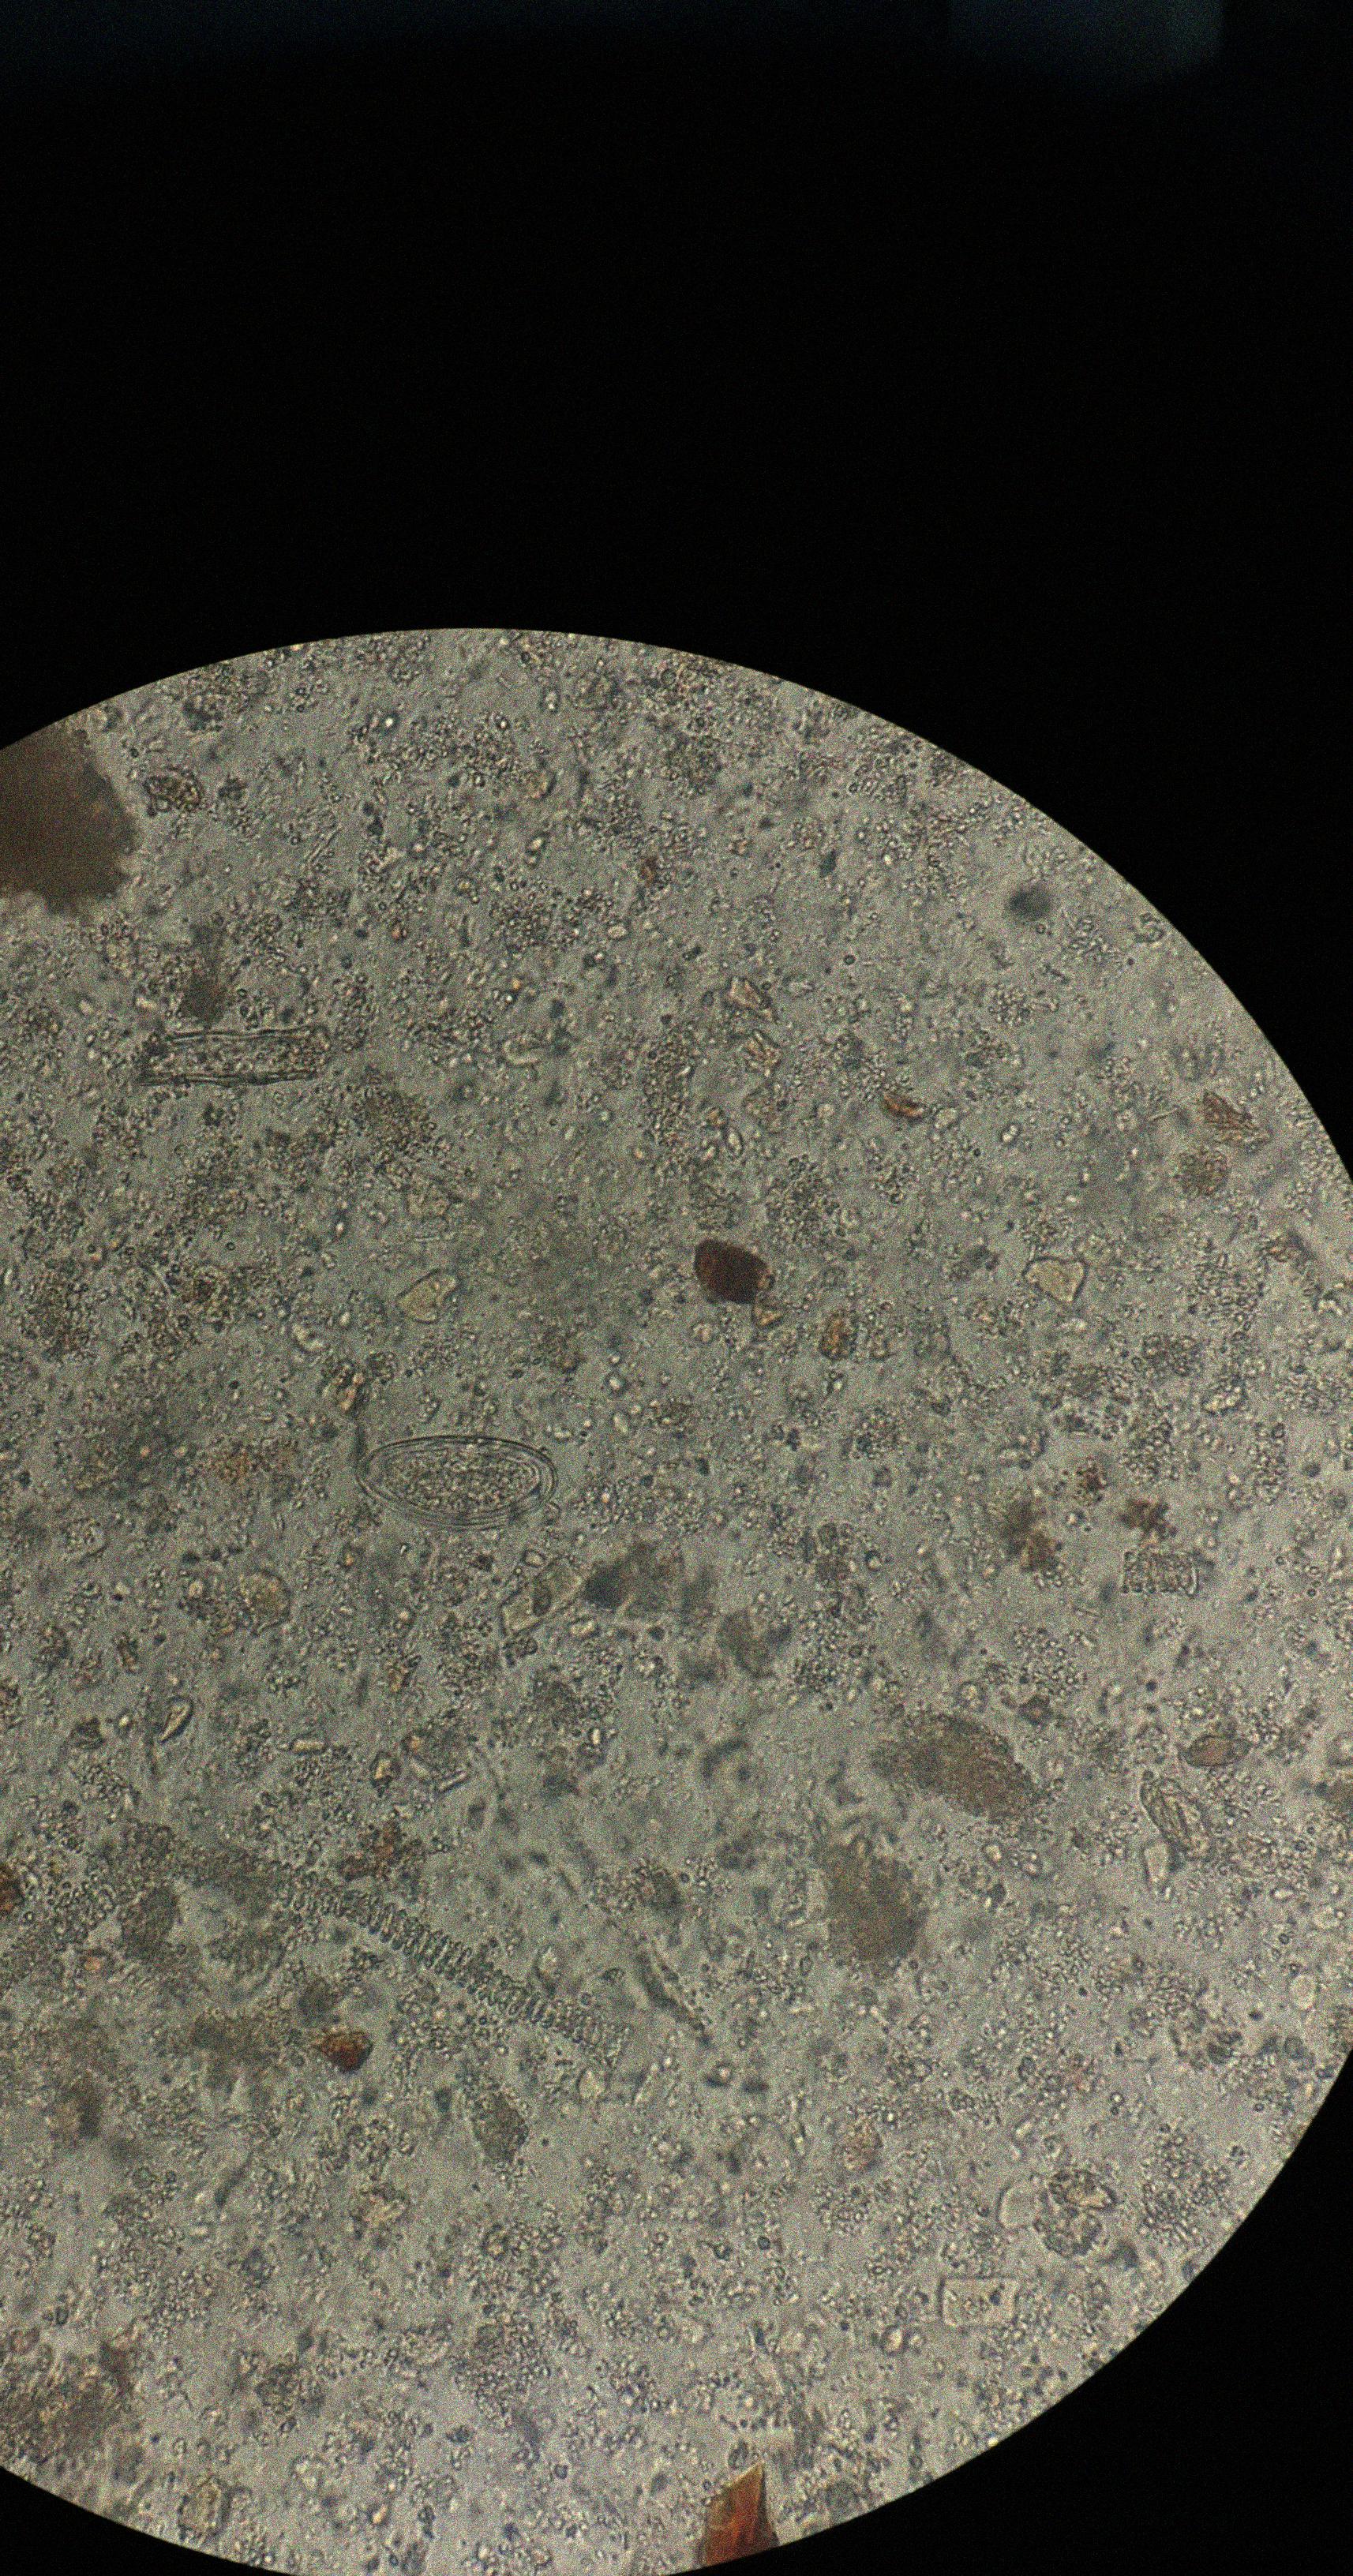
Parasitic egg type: Enterobius vermicularis